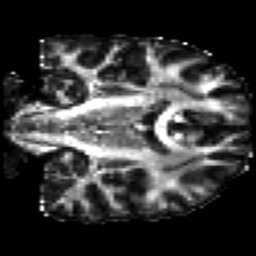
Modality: FA
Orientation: coronal
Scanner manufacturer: siemens
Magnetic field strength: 3 T
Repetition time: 7.8 s
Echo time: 0.09 s